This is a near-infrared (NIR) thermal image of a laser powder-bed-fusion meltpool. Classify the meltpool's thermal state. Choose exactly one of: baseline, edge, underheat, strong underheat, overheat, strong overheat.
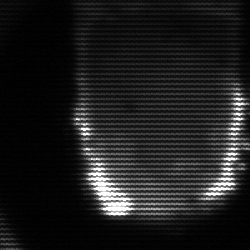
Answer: baseline